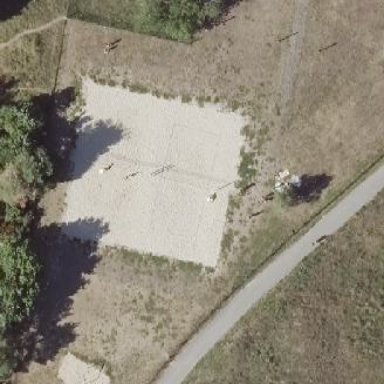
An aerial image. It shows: Sandy pitch for beach volleyball.